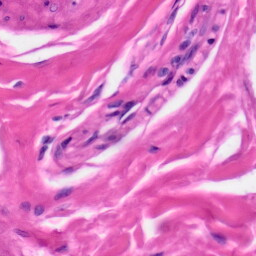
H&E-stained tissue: Skin